Question: Now basically there are two questions here, let me just gently introduce you to the problem I'm having at the moment. Let's say we have a regular DataGrid, and I try to apply the 'PreviewMouseRightButtonDown' on the row for custom functionality and at the same time avoid selection, as this expands the Details view. I thought that <URL>
---
, you may ask.
I want to avoid opening the Details on right click, because in the main project Details section makes a (sometimes) lengthy trip to the database, and right-clicking would only set the appropriate 'bool' flag-property in the view model in collection.
---
'MainWindowView.xaml:'
'''
<DataGrid AutoGenerateColumns="False" RowDetailsVisibilityMode="VisibleWhenSelected">
<!-- Columns ommitted for brevity -->
<DataGrid.ItemContainerStyle>
<Style TargetType="{x:Type DataGridRow}">
<!-- Since I'm using Caliburn Micro anyway, I'm going to redirect the event to view model. It doesn't really matter, issue exists with EventSetter too. -->
<Setter Property="cal:Message.Attach" Value="[Event PreviewMouseRightButtonDown] = [Action CheckItem($eventArgs, $source]"/>
</Style>
</DataGrid.ItemContainerStyle>
</DataGrid>
'''
'MainWindowViewModel.cs:'
'''
public void CheckItem(RoutedEventArgs args, object source)
{
var row = source as DataGridRow;
if (row != null)
{
var item = (ItemViewModel)row.Item;
item.IsChecked = true;
}
args.Handled = true;
}
'''
Questions time:
- 'RoutingStrategy''RoutedEventArgs''Direct''Tunneling''Preview''Tunneling'

- 'CheckItem''Handled''true''RoutedEventArgs'
---
Now I've found a 'sleazy' workaround, I can just attach the 'PreviewMouseDown' event:
'''
bool rightClick;
public void MouseDown(object source, MouseEventArgs args)
{
rightClick = false;
if (args.RightButton == MouseButtonState.Pressed)
{
rightClick = true;
//do the checking stuff here
}
}
'''
and then hook up to 'SelectionChanged' event:
'''
public void SelectionChanged(DataGrid source, SelectionChangedEventArgs args)
{
if (rightClick)
source.SelectedIndex = -1;
}
'''
It works for my particular case, but subjectively looks very smelly, so I'm open to any other suggestions. Especially why the simple 'eventArgs.Handled = true' on mouse event is not enough to suppress firing of 'SelectionChanged' later on :)
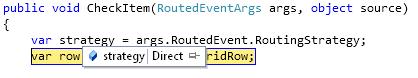
Answer: Handling PreviewMouseRightButtonUp instead of Down gets the desired effect for me (selection must be done on up instead of down?).
The msdn page for <URL> page says:
> Tunneling events are also sometimes referred to as Preview events,
because of a naming convention that is used for the pairs.
So maybe tunneling events are generally preview events, but it doesn't really say that preview events have to be tunneling ;)
Edit:
Looking at the other events like PreviewMouseDown vs MouseDown they are Tunneling and Bubble though, maybe just the Right/Left button events are done as direct.